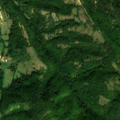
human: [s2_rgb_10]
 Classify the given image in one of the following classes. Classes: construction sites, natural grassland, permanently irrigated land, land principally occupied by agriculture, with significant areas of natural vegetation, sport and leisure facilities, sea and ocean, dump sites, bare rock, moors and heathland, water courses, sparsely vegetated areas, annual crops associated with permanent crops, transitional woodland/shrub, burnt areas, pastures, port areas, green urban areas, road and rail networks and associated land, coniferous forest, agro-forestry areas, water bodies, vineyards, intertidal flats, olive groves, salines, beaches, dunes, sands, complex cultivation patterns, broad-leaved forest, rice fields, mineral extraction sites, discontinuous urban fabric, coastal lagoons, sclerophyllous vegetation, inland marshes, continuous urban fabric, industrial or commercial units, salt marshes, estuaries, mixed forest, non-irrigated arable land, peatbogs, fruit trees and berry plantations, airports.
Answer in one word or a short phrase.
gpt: complex cultivation patterns, land principally occupied by agriculture, with significant areas of natural vegetation, broad-leaved forest, transitional woodland/shrub